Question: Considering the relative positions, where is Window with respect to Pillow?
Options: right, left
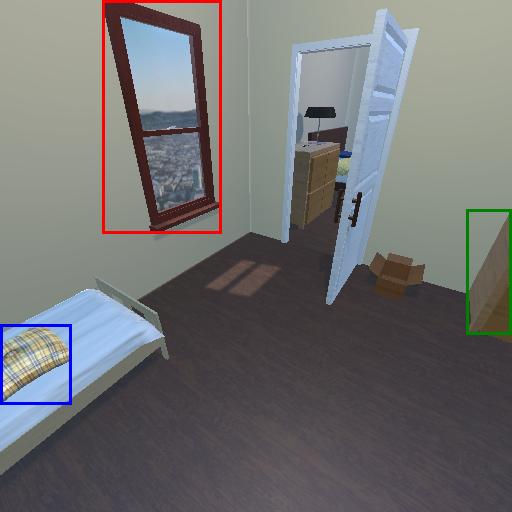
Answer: right